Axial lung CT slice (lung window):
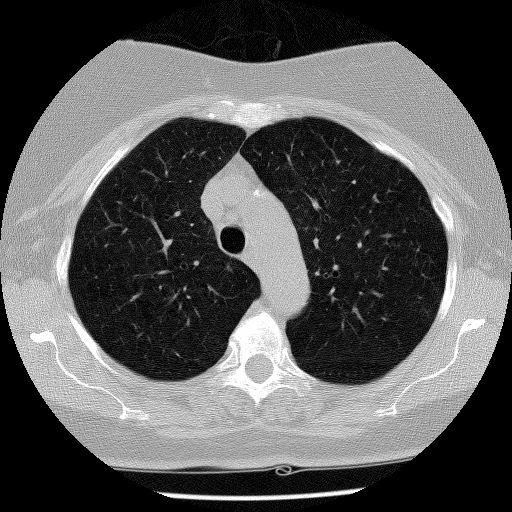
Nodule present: no